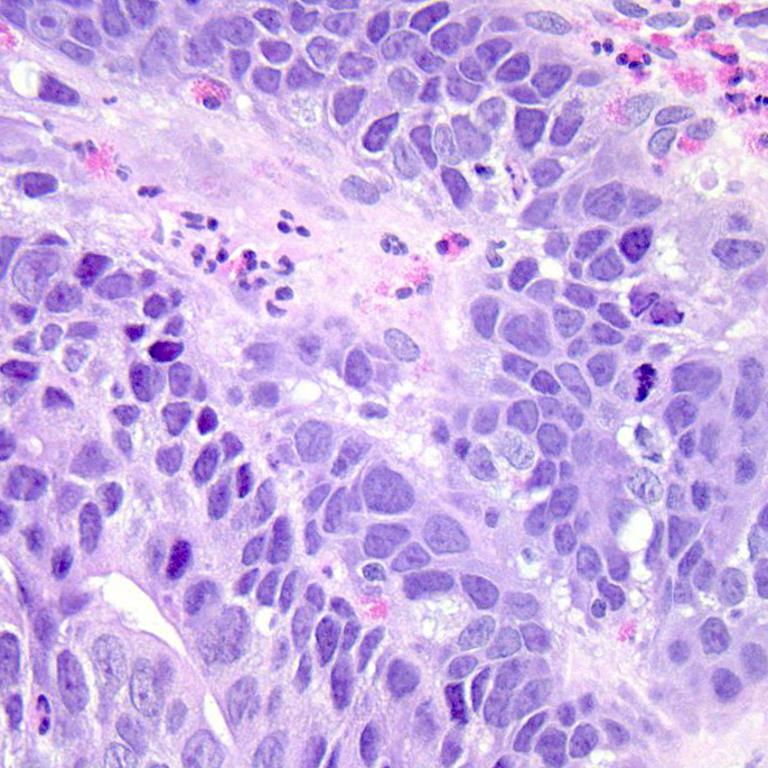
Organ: colon
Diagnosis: adenocarcinomas